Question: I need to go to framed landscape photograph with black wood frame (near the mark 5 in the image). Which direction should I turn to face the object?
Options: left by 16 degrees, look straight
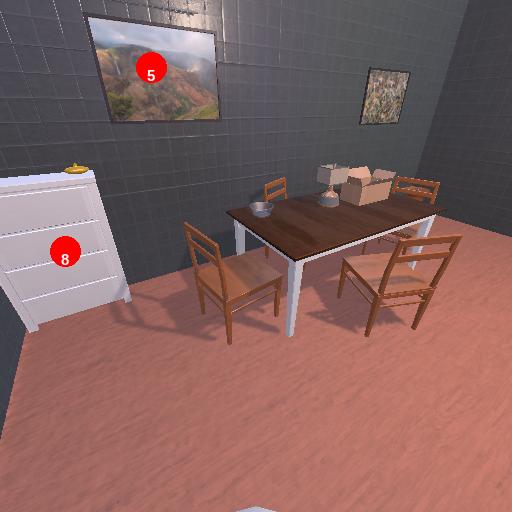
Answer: left by 16 degrees